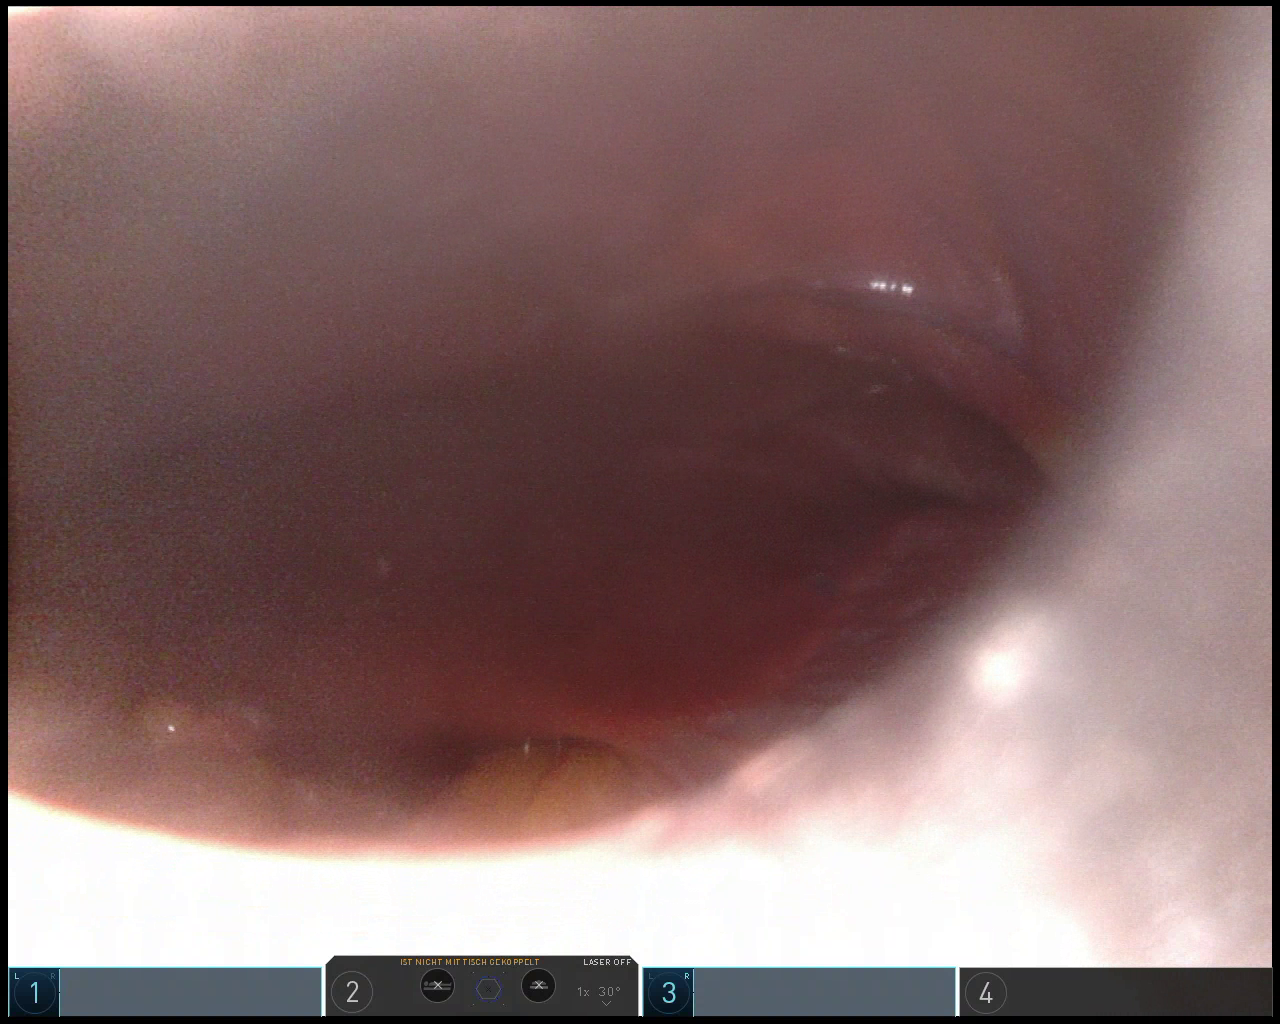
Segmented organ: liver
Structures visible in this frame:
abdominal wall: yes
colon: yes
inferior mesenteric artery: no
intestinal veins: no
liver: yes
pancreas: no
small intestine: no
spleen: no
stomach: no
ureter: no
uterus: no
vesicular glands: no